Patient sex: M
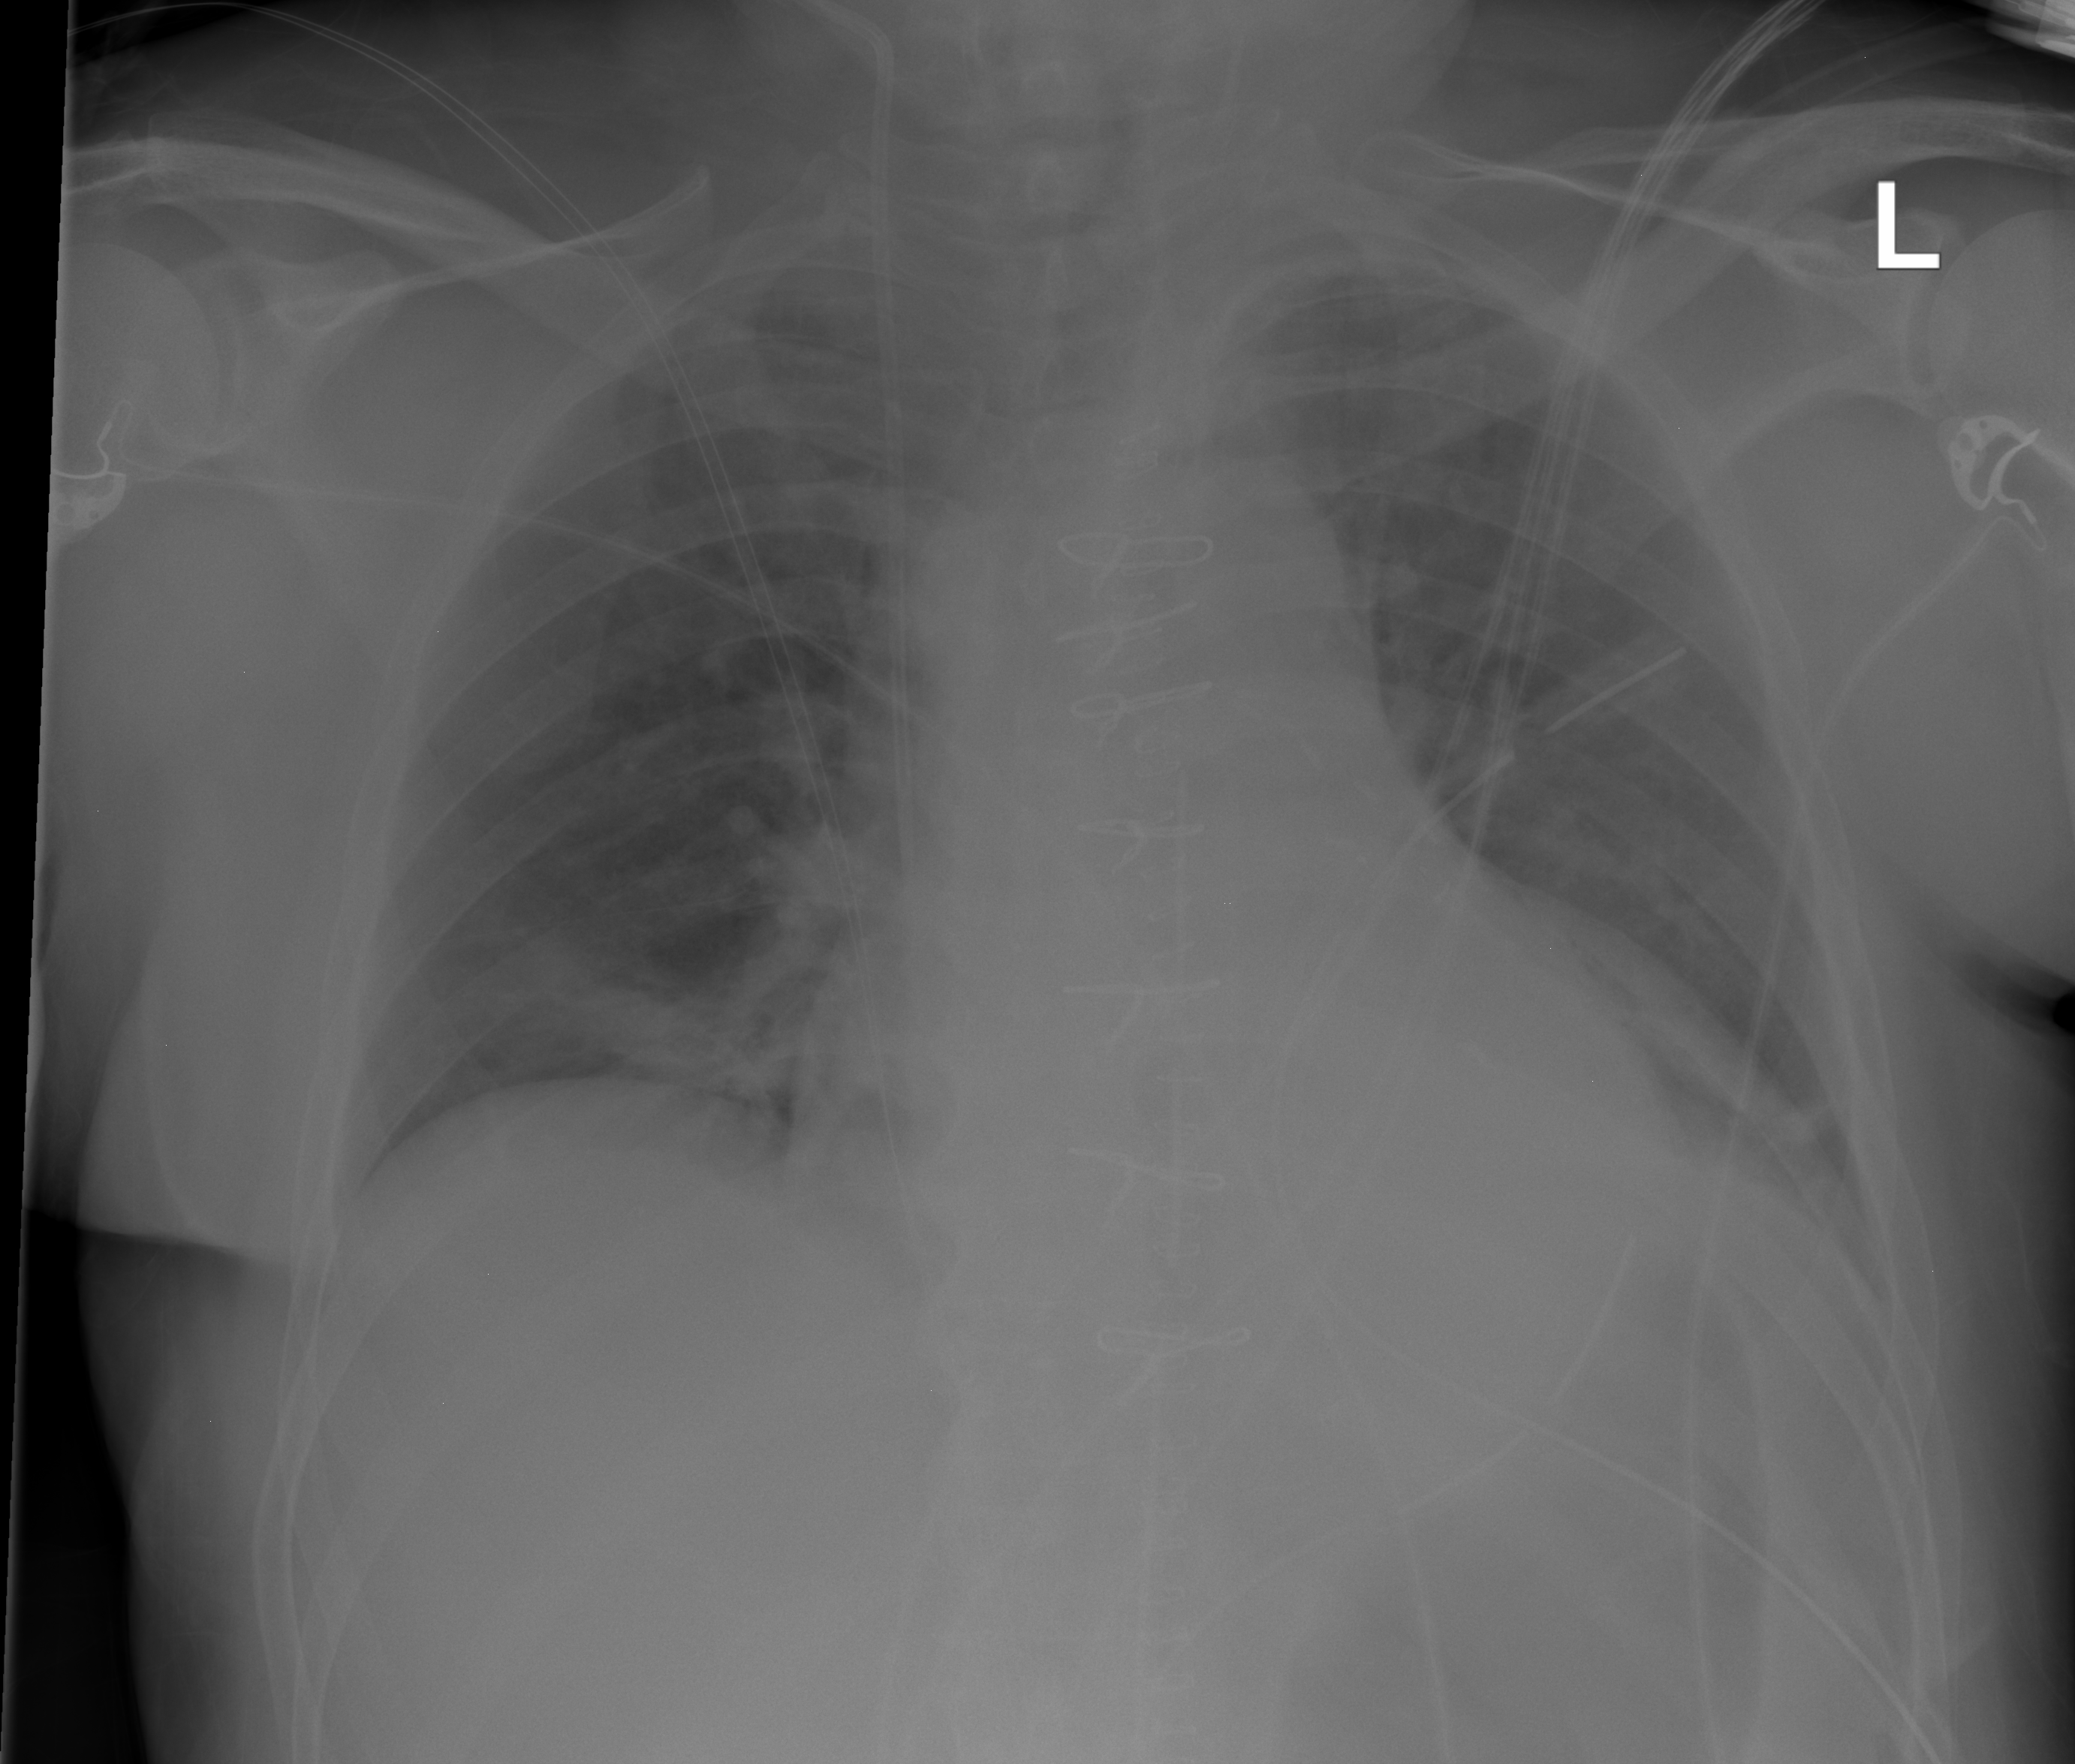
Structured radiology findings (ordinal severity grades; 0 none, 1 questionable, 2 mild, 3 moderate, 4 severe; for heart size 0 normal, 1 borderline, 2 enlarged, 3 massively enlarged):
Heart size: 0
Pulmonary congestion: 0
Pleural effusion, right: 2
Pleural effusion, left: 2
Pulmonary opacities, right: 0
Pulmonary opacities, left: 0
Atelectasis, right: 0
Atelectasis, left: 0